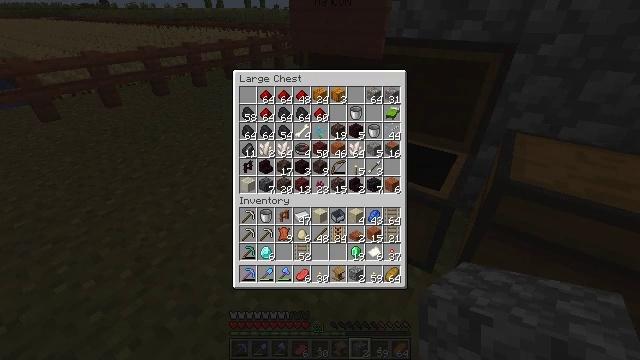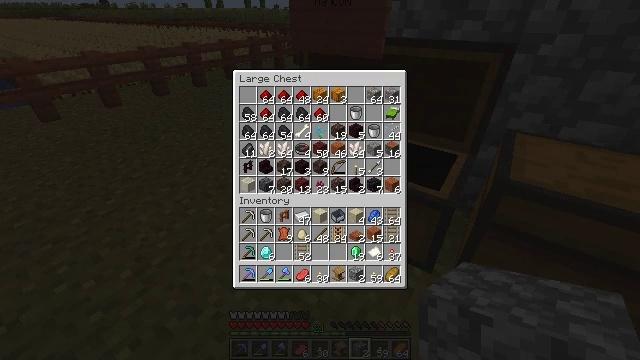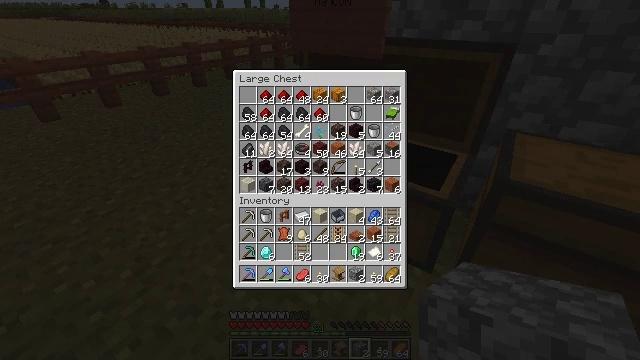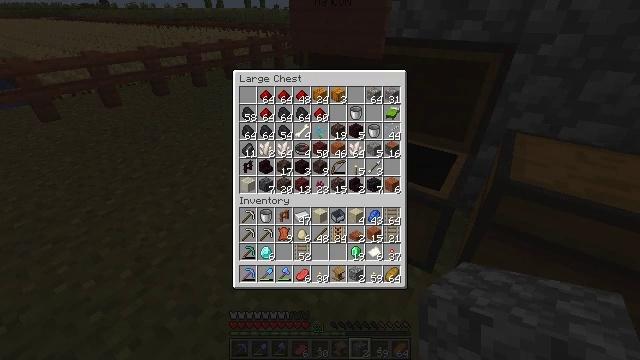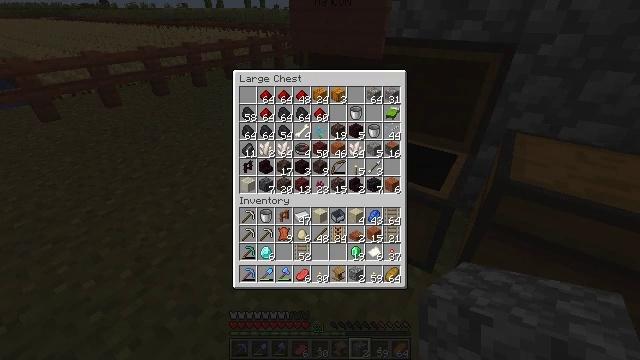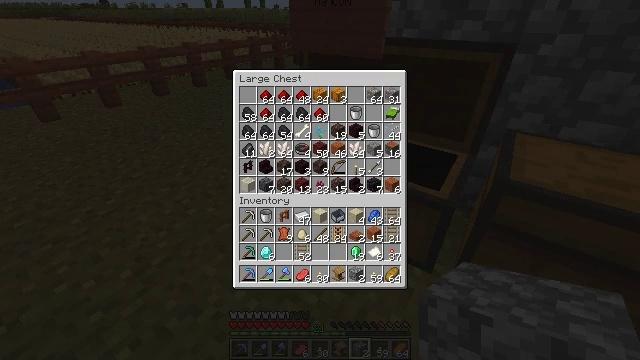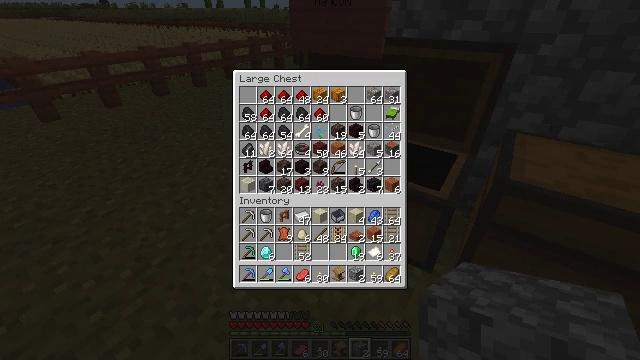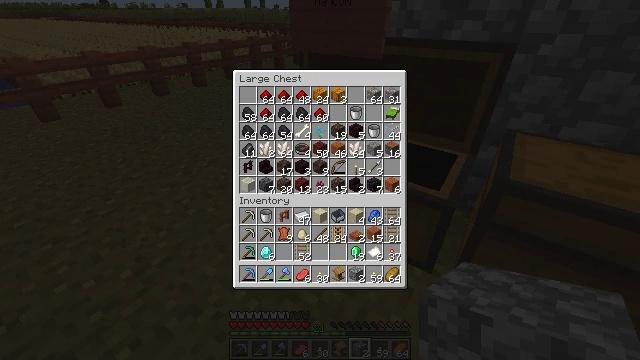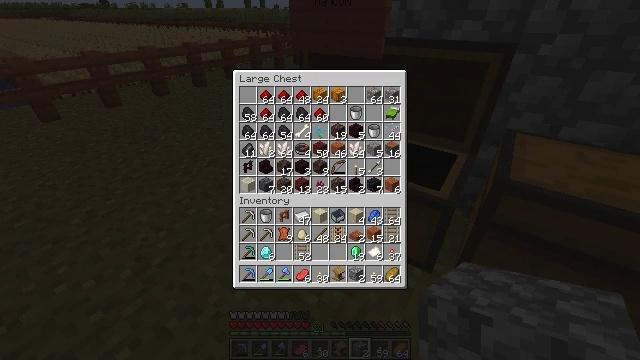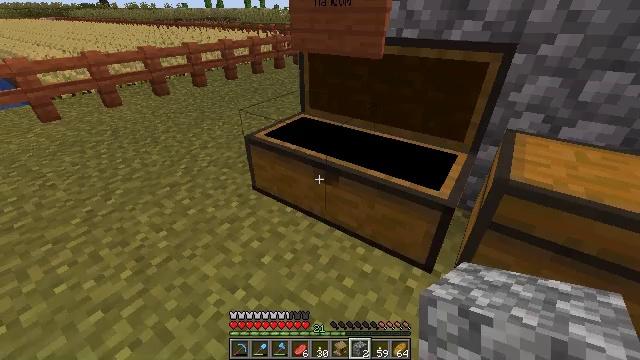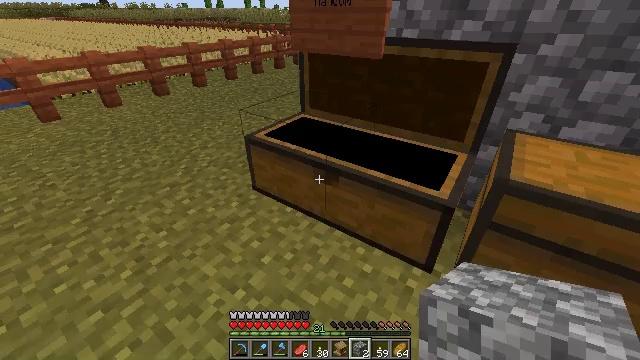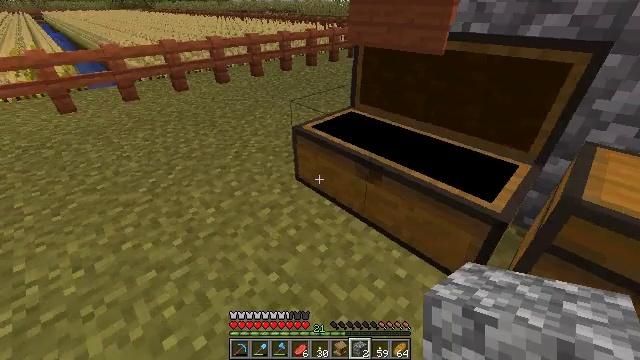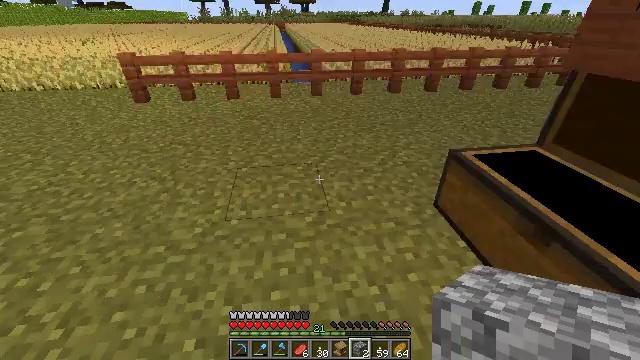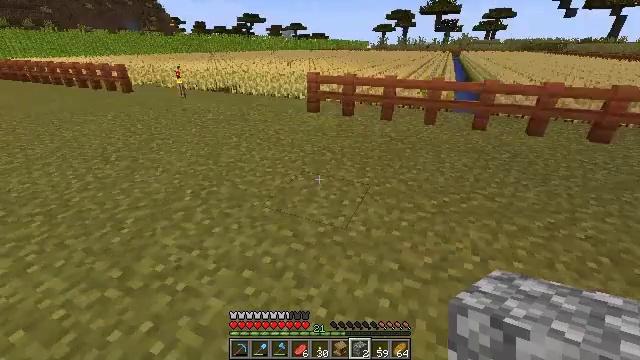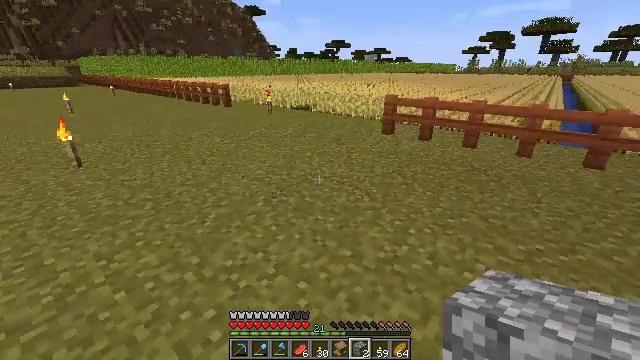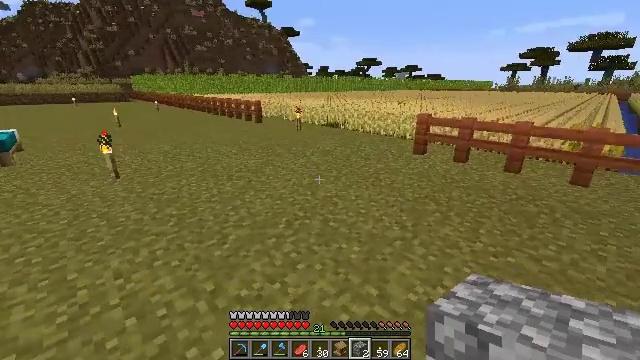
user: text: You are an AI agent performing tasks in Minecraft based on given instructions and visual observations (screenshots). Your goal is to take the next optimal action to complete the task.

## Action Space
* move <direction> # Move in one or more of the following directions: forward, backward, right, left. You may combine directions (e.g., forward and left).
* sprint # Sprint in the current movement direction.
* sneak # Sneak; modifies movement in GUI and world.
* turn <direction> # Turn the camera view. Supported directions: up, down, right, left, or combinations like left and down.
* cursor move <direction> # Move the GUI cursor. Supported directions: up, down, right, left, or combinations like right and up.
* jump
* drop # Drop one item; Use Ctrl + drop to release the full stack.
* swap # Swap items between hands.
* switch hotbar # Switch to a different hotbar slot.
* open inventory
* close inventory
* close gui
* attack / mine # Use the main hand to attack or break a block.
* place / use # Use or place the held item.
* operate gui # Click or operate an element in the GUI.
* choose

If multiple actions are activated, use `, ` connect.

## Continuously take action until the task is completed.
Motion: motion action
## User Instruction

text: Cut down the sugar cane stalks.
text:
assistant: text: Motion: no_op
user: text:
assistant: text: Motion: no_op
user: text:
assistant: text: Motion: no_op
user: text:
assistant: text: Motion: no_op
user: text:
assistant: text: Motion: no_op
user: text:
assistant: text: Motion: no_op
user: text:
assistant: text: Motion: no_op
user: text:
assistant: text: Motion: no_op
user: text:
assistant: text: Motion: no_op
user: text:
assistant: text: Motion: no_op
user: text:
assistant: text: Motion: turn left and down
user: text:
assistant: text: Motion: turn left and up
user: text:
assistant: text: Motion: turn left and up
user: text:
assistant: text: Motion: move forward, turn left and up
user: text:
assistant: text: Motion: move forward, turn left and up
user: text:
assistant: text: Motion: move forward, turn left and up
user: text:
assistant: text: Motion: move forward, turn left and up
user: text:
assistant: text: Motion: move forward, sprint, turn left
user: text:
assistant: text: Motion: move forward, sprint
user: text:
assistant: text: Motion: move forward, sprint
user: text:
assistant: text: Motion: move forward, sprint
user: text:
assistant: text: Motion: move forward, sprint
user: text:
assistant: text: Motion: move forward, sprint, jump
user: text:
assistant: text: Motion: move forward, sprint, jump
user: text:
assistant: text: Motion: move forward, sprint, turn right, jump
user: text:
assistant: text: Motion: move forward, sprint, turn right, jump
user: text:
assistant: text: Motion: move forward, sprint, jump
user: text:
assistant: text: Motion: move forward, sprint, turn right, jump
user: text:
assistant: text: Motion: move forward, sprint, turn right, jump
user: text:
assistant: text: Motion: move forward, sprint, turn right